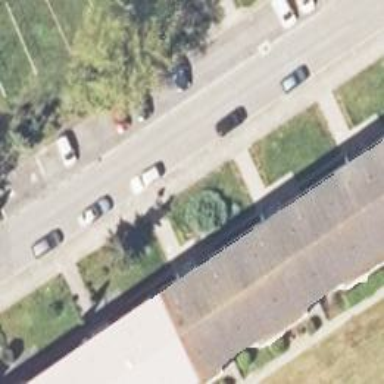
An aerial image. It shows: Asphalt road in residential area.